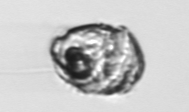
Label: Proterythropsis